Question: there is a content in h3 tag, but it not appearing in chrome browser
# see the print screen
# =========
see the print screen

What are the role of "text-rendering:optimizelegibility" css property ? and why this content not appearing ?
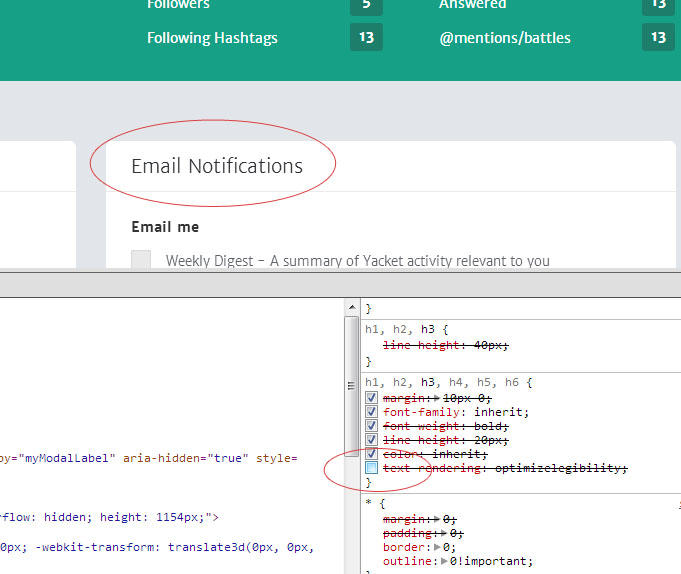
Answer: > 'optimizeLegibility': The browser emphasizes legibility over rendering
speed and geometric precision. This enables kerning and optional
ligatures.
from <URL>
I suggest overwrite css with: 'text-rendering: auto'